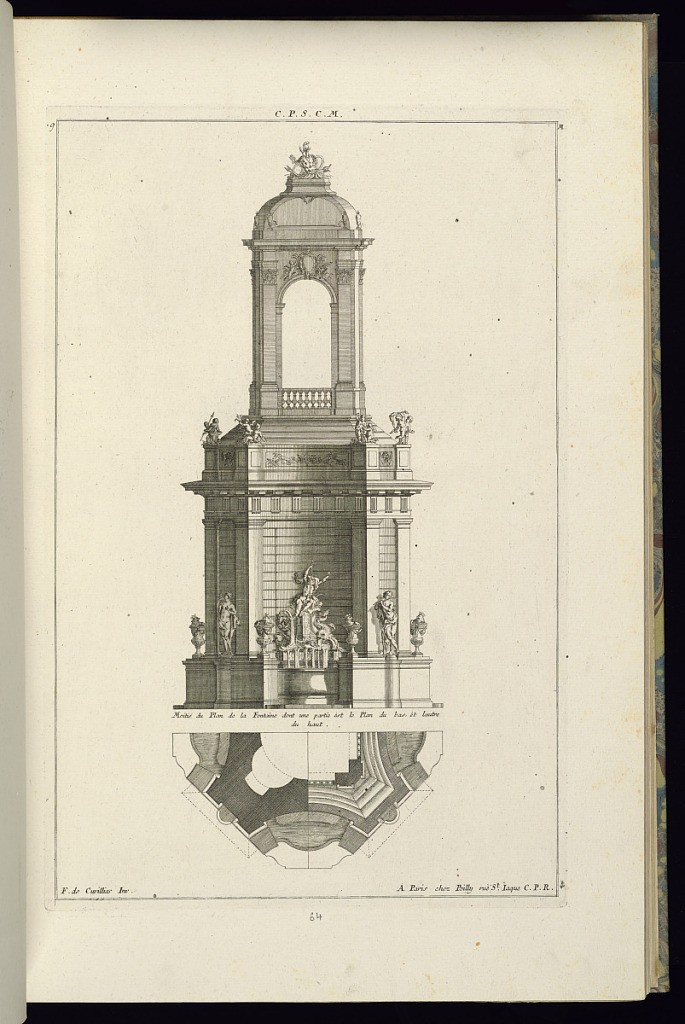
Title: Elevation and Plan for a Public Fountain
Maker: François de Cuvilliés the Elder, Belgian, 1695 - 1768
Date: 1745
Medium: Etching and engraving on off-white laid paper
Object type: Print
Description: Elevation and plan for a large architectural fountain. The base of the fountain features several statues, of putti, vases, and antique figures. The plate is signed and numbered.